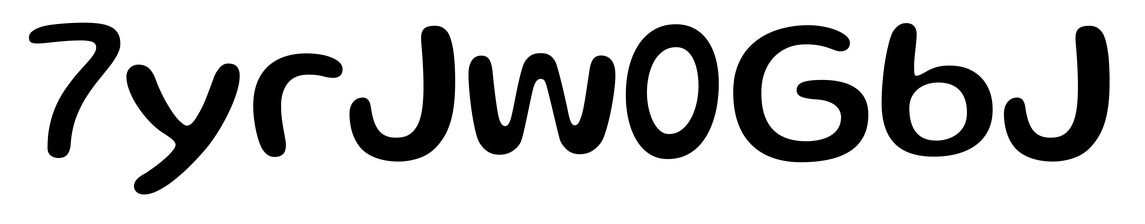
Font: Gluten_Regular